Interaction volume radius: 10 \u00c5
Interaction volume height: 10 \u00c5
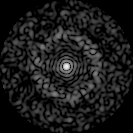
Disorder parameter: 0.8104